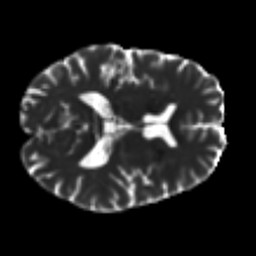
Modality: T2w
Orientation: axial
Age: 35
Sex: male
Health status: healthy
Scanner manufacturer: ge
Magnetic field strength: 3 T
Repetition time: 11 s
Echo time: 0.072 s